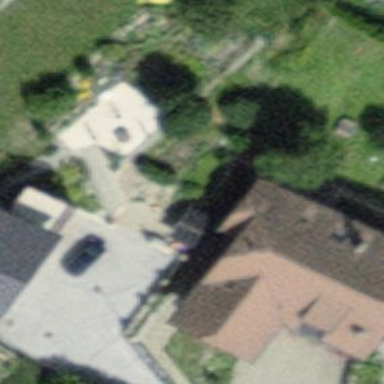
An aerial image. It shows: Simple and straightforward house.